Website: ulta-beauty
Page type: payment
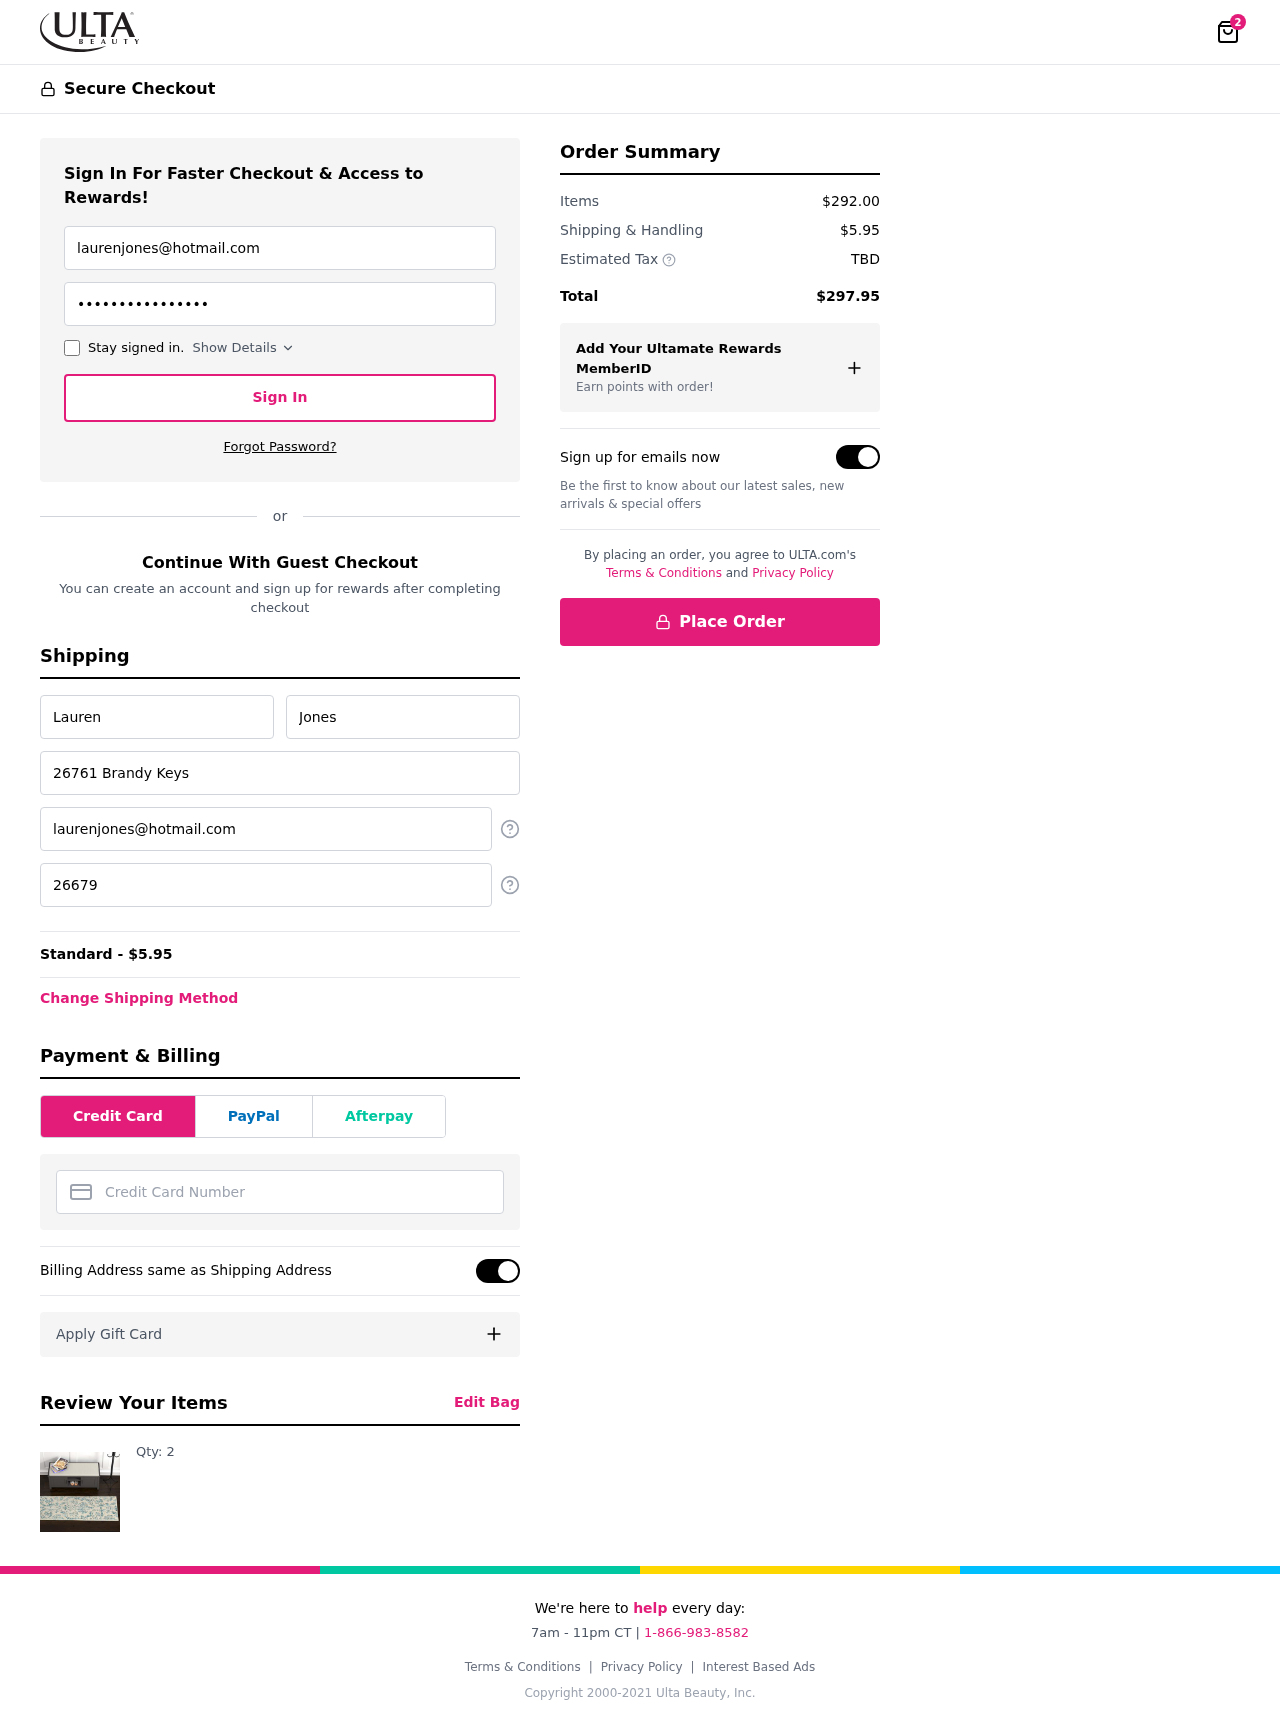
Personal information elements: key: PII_CARD_NUMBER
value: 3788 2967 8200 995
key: PII_EMAIL
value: laurenjones@hotmail.com
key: PII_FIRSTNAME
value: Lauren
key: PII_LASTNAME
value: Jones
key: PII_PHONE
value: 2667953190
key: PII_STREET
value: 26761 Brandy Keys
Product elements: key: PRODUCT1_QUANTITY
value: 2
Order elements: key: ORDER_NUM_ITEMS
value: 2
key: ORDER_SHIPPING_COST
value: $5.95
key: ORDER_SHIPPING_COST
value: Standard - $5.95
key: ORDER_SUBTOTAL
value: $292.00
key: ORDER_TAX
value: TBD
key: ORDER_TOTAL
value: $297.95